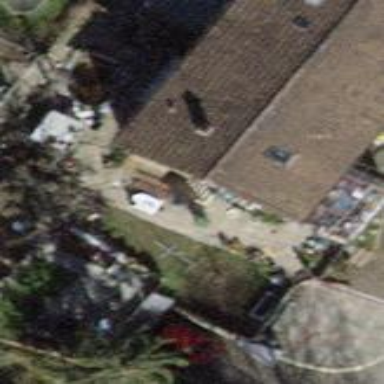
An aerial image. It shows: Pitched roof building.